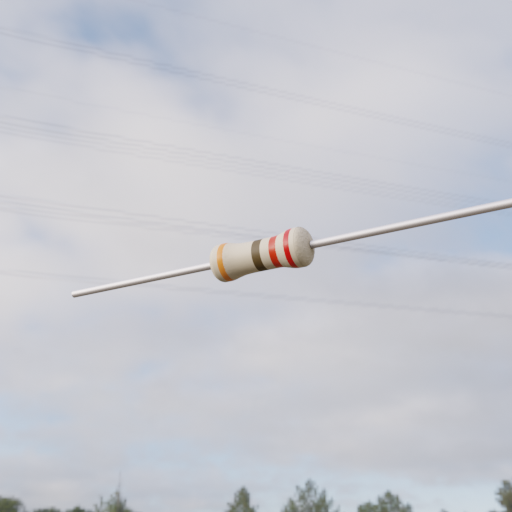
Resistor colour bands (in order): orange, brown, red, red